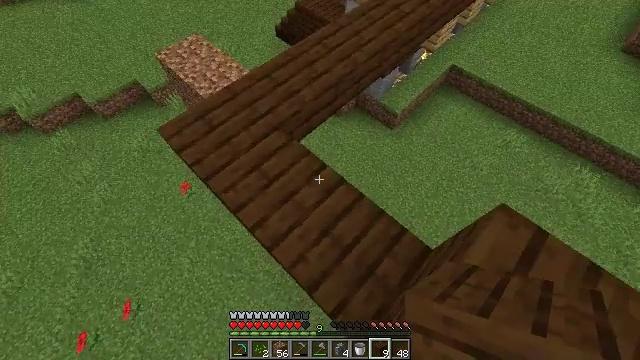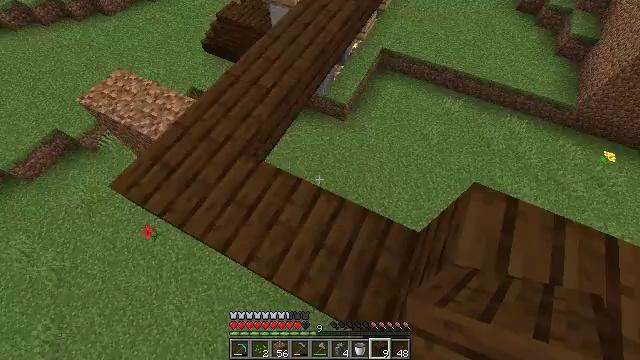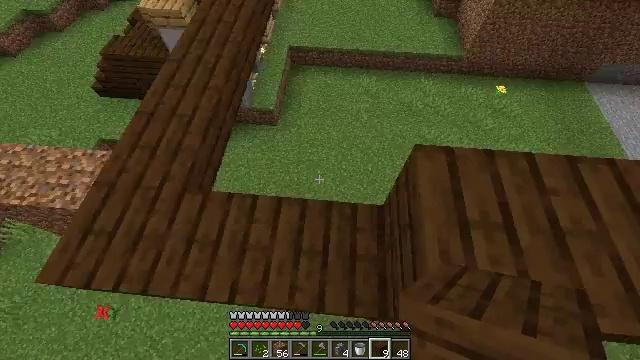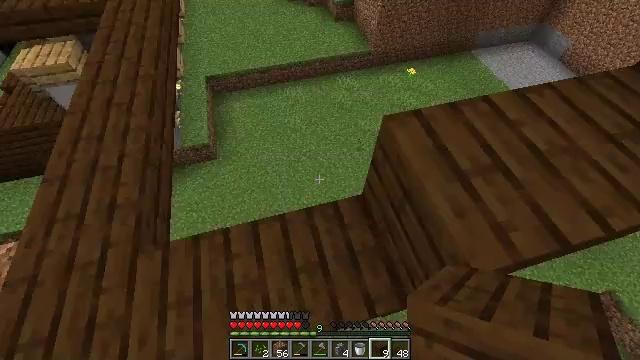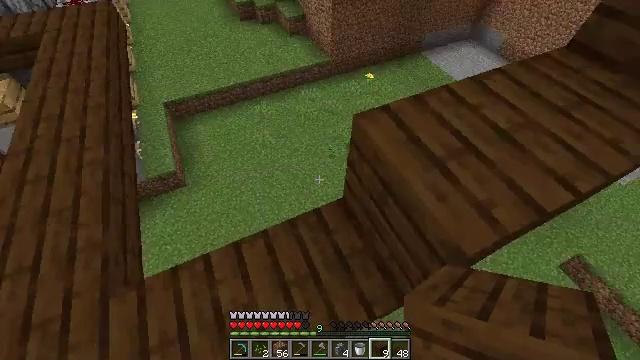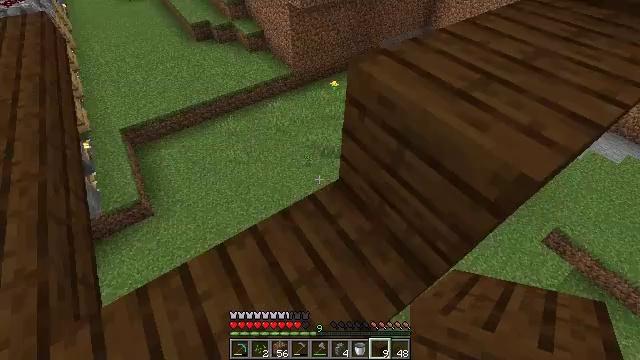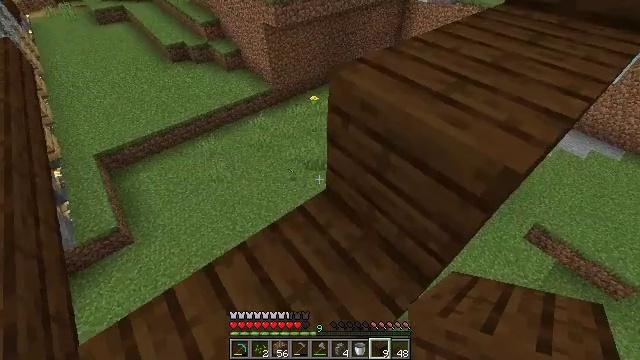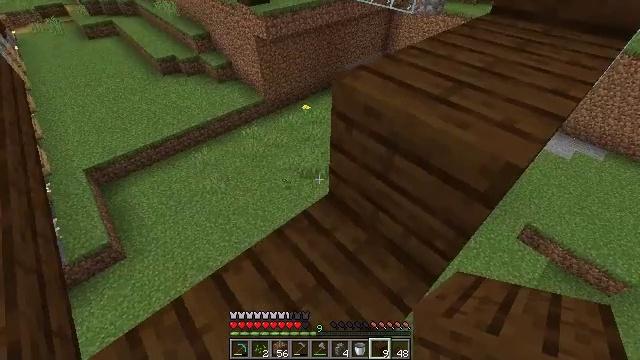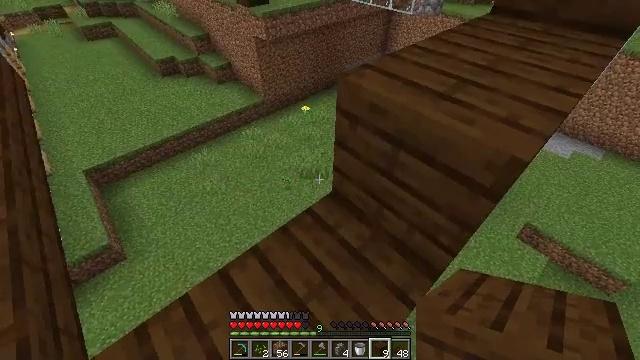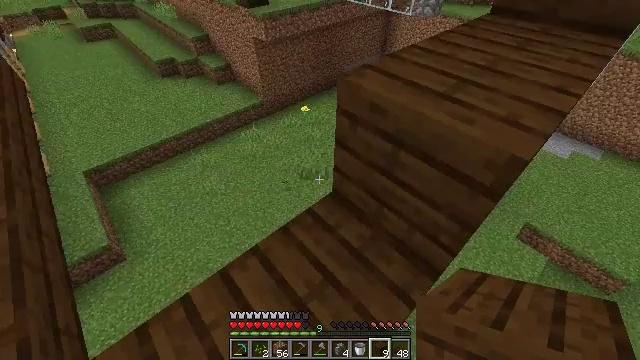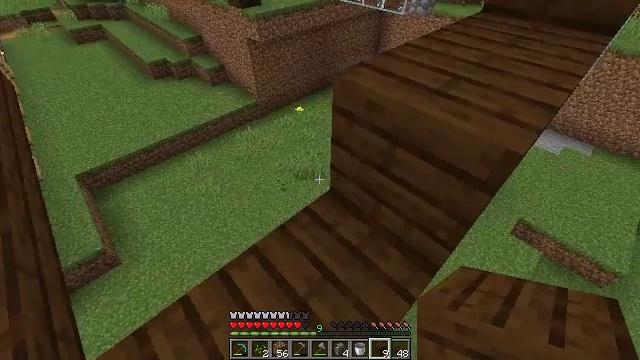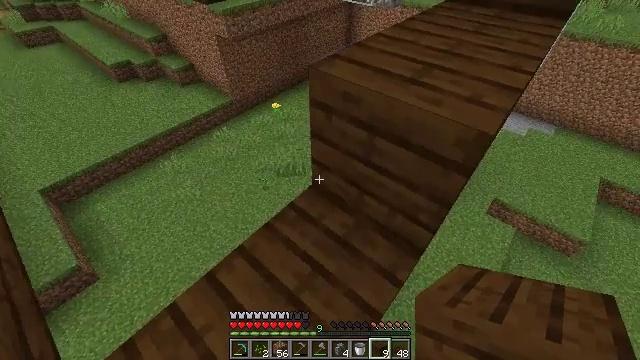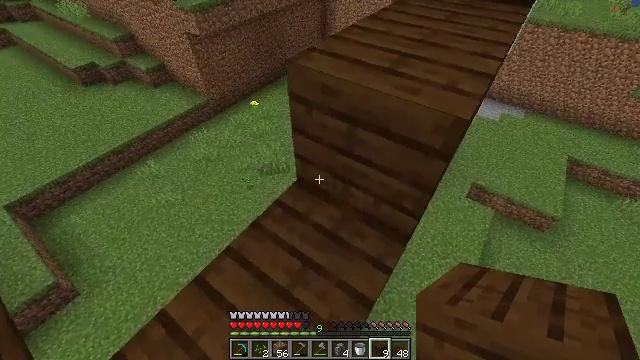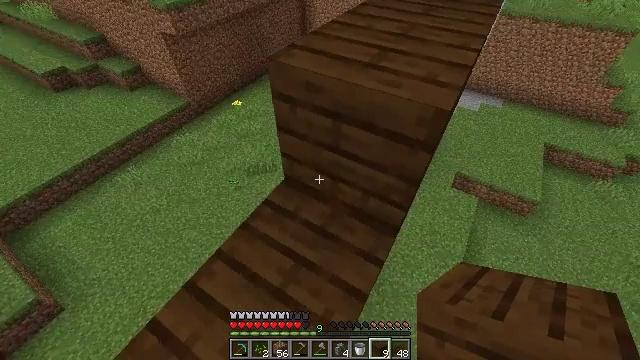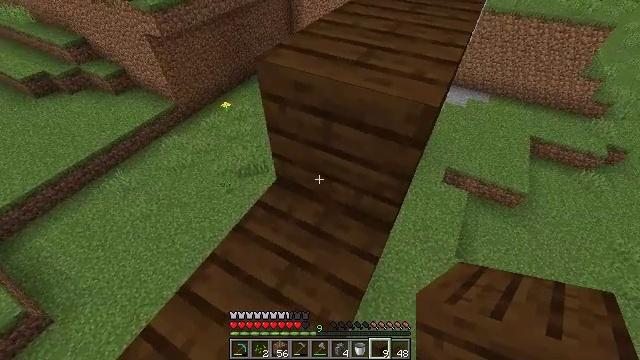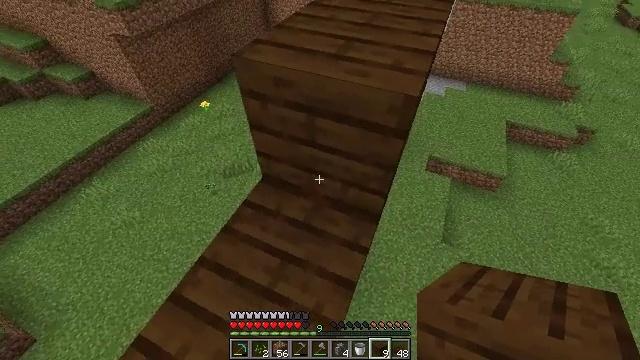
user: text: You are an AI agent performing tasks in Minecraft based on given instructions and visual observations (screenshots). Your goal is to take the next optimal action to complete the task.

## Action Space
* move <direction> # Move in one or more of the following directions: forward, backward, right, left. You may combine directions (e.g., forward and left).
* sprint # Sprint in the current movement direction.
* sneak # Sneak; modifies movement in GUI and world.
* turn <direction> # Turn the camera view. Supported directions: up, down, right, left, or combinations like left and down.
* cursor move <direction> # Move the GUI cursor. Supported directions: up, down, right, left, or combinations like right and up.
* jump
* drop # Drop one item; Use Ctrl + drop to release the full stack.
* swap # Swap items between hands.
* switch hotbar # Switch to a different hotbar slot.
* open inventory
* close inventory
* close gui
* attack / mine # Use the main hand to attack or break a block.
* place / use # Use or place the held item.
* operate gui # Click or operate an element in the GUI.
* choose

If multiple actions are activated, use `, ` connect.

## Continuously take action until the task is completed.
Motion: motion action
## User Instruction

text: Retrieve dark oak planks for building.
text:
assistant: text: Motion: move forward and move left, turn right
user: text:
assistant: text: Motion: move left, turn right
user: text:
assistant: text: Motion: move left, turn right and up
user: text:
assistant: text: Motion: turn right and up
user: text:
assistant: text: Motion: turn right and up
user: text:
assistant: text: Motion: turn right and up
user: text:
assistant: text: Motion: turn right and up
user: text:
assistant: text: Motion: no_op
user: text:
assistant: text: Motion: no_op
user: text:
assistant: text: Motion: turn right
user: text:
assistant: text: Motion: turn right and down
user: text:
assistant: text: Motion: turn right and down
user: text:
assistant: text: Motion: turn right
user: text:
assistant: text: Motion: turn right
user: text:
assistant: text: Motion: turn right and down
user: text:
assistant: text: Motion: turn right
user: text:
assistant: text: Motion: no_op
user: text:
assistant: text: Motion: sneak
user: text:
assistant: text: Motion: sneak
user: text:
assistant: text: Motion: sneak
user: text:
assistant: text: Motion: sneak, turn right
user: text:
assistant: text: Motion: move right, sneak, turn right
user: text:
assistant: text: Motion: move right, sneak
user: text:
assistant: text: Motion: move right, sneak
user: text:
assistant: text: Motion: move right, sneak
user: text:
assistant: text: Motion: move right, sneak
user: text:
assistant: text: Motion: move right, sneak
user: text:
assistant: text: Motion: move right, sneak, turn left
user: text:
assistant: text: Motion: move right, sneak, turn left
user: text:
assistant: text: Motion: move right, sneak, turn left